Question: I have a keyboard macro tool (keyboard maestro) that returns current date in %NumberDate% variable; it contains a string "3/31/15" for March 31, 2015.
The tool supports regular expression, so using the regular expression, I need to transform this value into formatted string of '[yyyy/MM/dd]' format; in this example [2015/03/31].
The expression that I used to extract the information is '(\d+)/(\d+)/(\d+)', however, '[20$3/$1/$2]' makes '[2015/3/31]' not '[2015/03/31]'. Is there any way to check if $1 or $2 is one digit to insert 0 automatically?

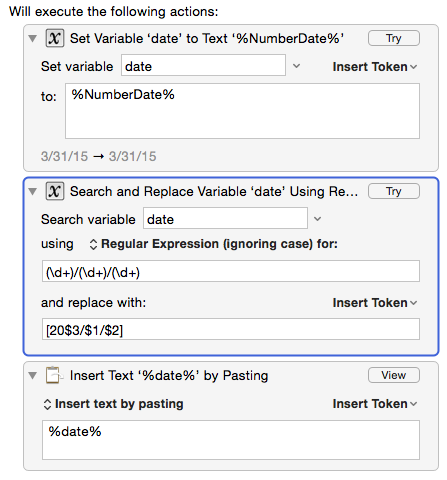
Answer:
I could use 'ICUDateTimeFor' to get and replace the date format.
'''
%ICUDateTimeFor%NOW()+20%[yyyy/MM/dd]%
'''